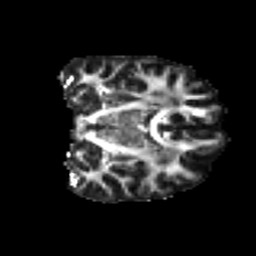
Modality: FA
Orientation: coronal
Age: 32
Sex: male
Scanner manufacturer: ge
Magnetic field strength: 3 T
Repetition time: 7.8 s
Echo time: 0.061 s